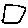
Label: square